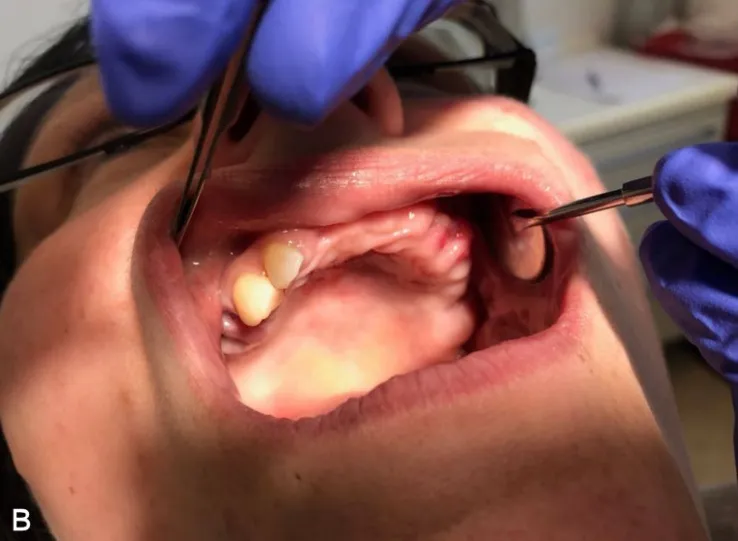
Patient's clinical features 4 weeks after tooth extractions. Necrotic bone exposure and persistent alveolar sockets on the right and left side of the maxilla (B). The lesion was classified as stage 2 medication-related osteonecrosis of the jaw according to the American Association of Oral and Maxillofacial Surgeons staging system [1.
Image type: medical_photograph (oral_photograph)